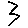
Label: zigzag